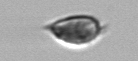
Label: Prorocentrum_triestinum